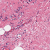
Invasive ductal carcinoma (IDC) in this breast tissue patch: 0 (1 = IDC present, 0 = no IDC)